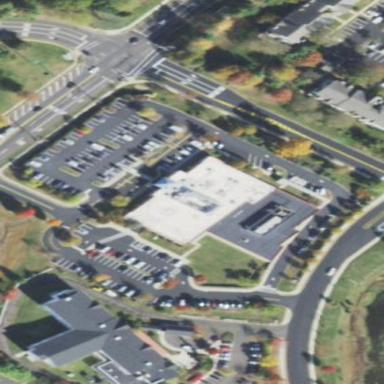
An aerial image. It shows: Commercial building that houses clinic providing healthcare services.